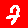
Digit: 7